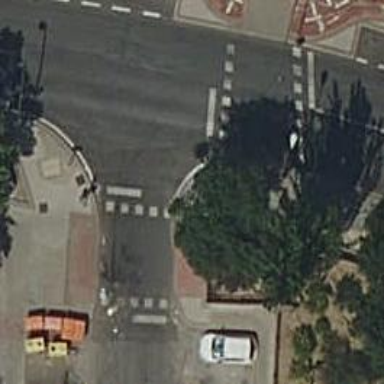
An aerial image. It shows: Zebra crossing with traffic signals.